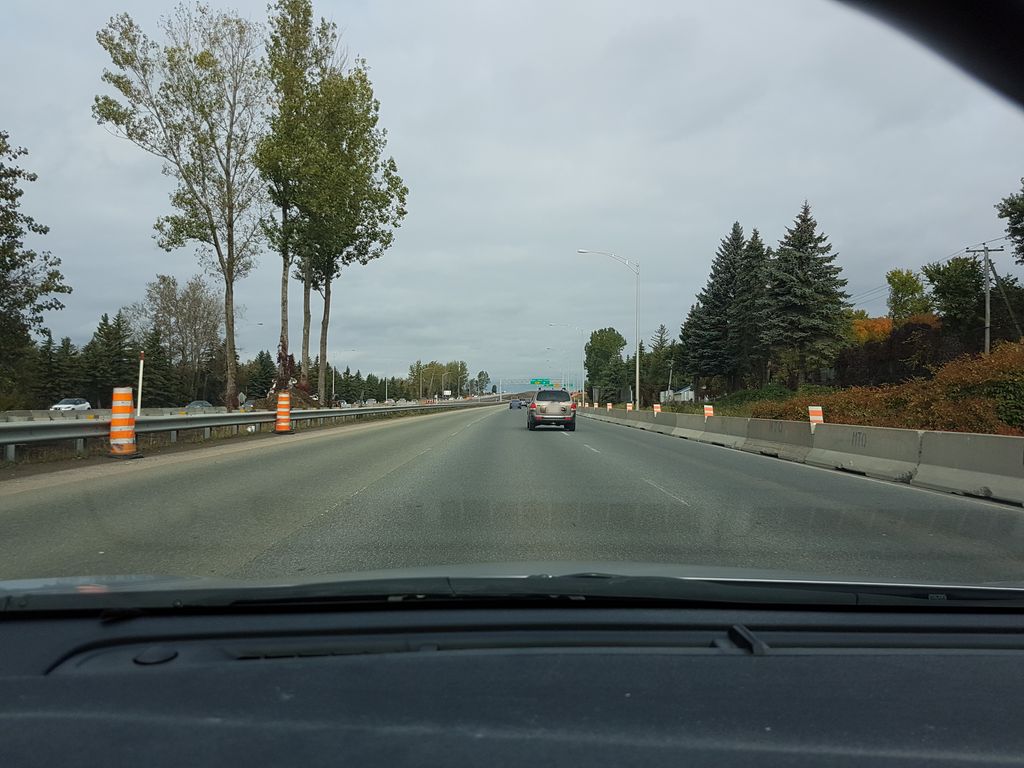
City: quebec_city